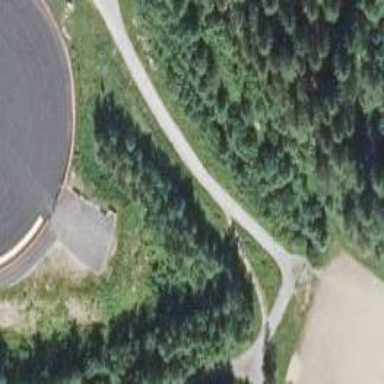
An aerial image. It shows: Nordic path for classic and skating.